【题型】选择题　【知识点】平面几何　【难度】medium
已知在 $\square ABCD$ 中，点 $E$、$F$ 分别在边 $BC$、$AD$ 上，连结 $AE$、$CF$，下列条件能使四边形 $AECF$ 一定是平行四边形的是（ ）

A．$AE = CF$
B．$\angle EAF = \angle FCE$
C．$\angle EAF = \angle AFC$
D．$\angle EAF = \angle AEC$
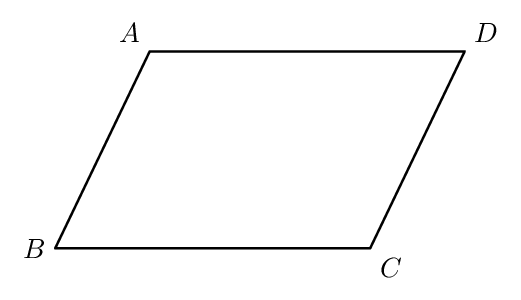
【解答】
【答案】B

【详解】解：$\because$ 四边形 $ABCD$ 是平行四边形，

$\therefore AD \parallel BC$；

$\therefore AF \parallel EC$；

A、当 $AE = CF$，则一组对边平行，另一组对边相等，此时无法判断 $AECF$ 是平行四边形；故选项不符合题意；

B、$\because AF \parallel EC$，

$\therefore \angle EAF + \angle AEC = 180^\circ$；

$\because \angle EAF = \angle FCE$，

$\therefore \angle FCE + \angle AEC = 180^\circ$；

$\therefore AE \parallel FC$，

$\therefore$ 四边形 $AECF$ 一定是平行四边形；

故选项B符合题意；

C、当 $\angle EAF = \angle AFC = 90^\circ$ 时，则可得四边形 $AECF$ 一定是平行四边形；

但当 $\angle EAF = \angle AFC \neq 90^\circ$ 时，四边形 $AECF$ 不可能是平行四边形，

若四边形 $AECF$ 是平行四边形，则 $\angle EAF + \angle AFC = 180^\circ$，

而 $\angle EAF = \angle AFC$，则 $\angle EAF = \angle AFC = 90^\circ$，这与假设矛盾，

故四边形 $AECF$ 不可能是平行四边形；

故选项不符合题意；

D、若 $\angle EAF = \angle AEC$，

$\because AF \parallel EC$，

$\therefore \angle EAF + \angle AEC = 180^\circ$；

$\therefore \angle EAF = \angle AEC = 90^\circ$；

由于无法知晓 $CF$ 与 $BC$ 或 $AD$ 是否垂直，故无法判断 $AE$ 与 $CF$ 是否平行，

故选项不符合题意；

故选：B．
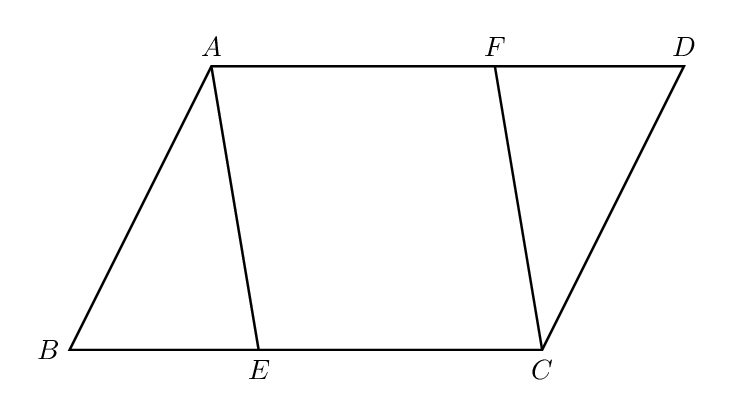